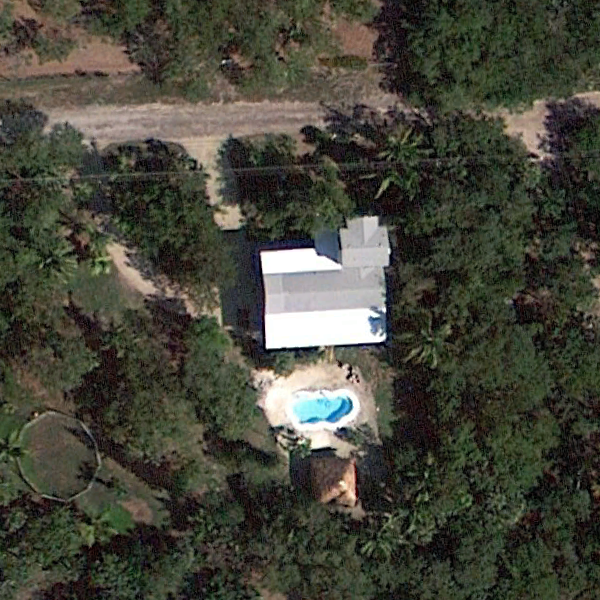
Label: SparseResidential